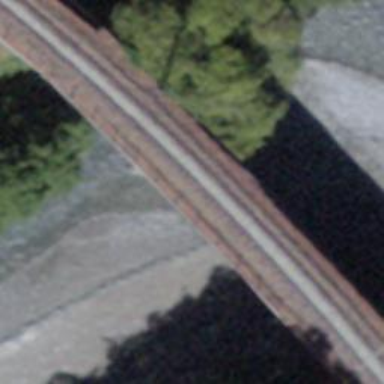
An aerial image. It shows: Narrow-gauge railway bridge with electrified contact lines and one track.